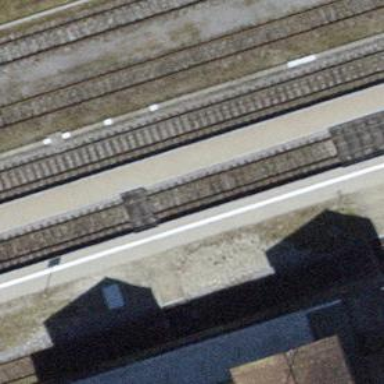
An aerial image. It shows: Railway crossing.